Field crop: maize
Growth stage: 2
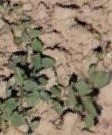
Species: convolvulus